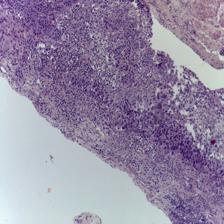
Diagnosis: OSCC